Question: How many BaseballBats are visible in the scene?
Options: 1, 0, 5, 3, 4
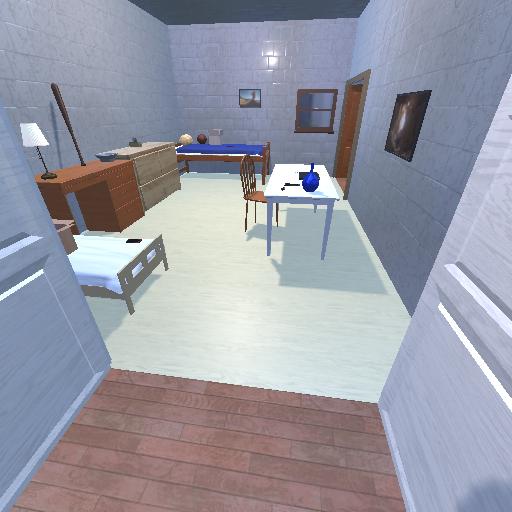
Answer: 1